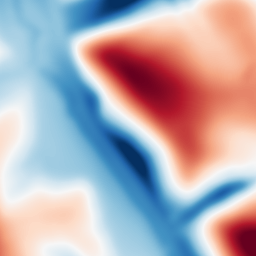
Category: multiscale
Decomposition family: dog
Decomposition parameters: sigma_low: 5
sigma_high: 50
Upsampling method: quadratic
Upsampling parameters: scale: 4
Upsampling scale: 4